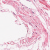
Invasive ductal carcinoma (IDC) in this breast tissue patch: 0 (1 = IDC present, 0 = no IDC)